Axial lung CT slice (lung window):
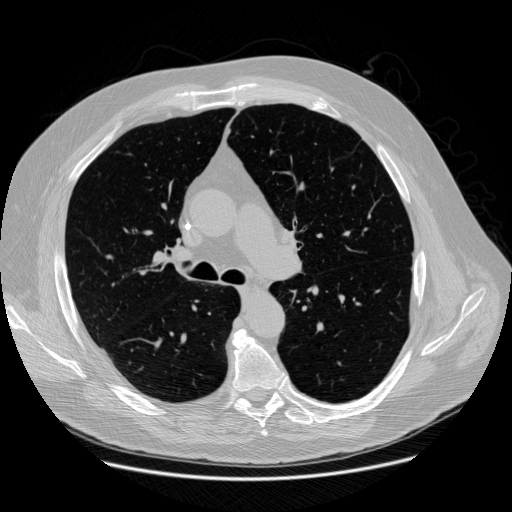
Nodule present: no